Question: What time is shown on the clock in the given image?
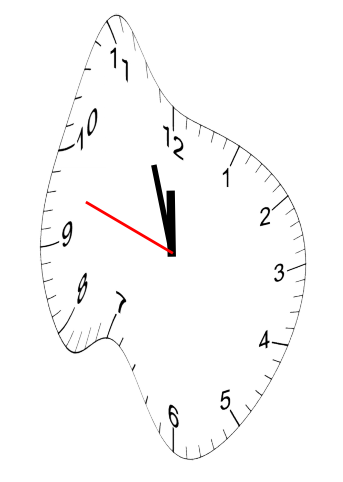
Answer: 11:56:48